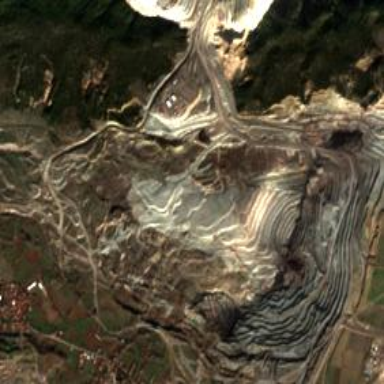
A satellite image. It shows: Quarry area.